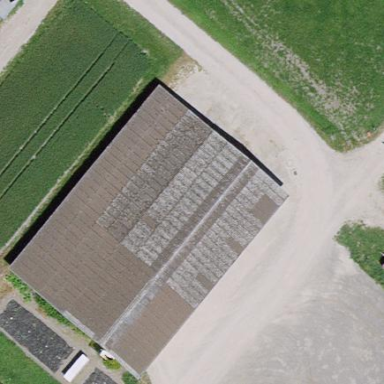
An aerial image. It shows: Farmyard area.